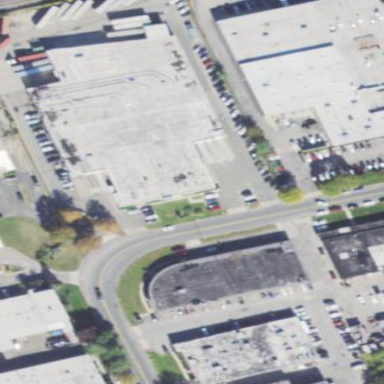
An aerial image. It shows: Commercial building.